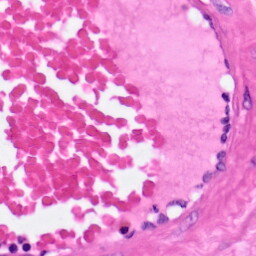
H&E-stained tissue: Pancreatic